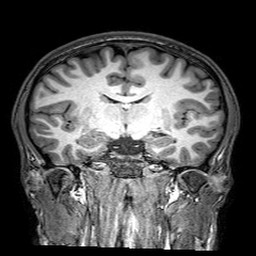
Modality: T1w
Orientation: sagittal
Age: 21
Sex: male
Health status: healthy
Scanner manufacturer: philips
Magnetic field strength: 3 T